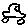
Label: car